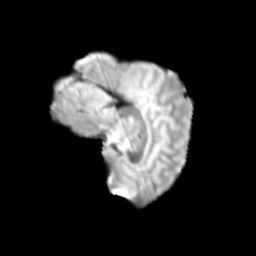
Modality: T2w
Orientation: sagittal
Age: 11
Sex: male
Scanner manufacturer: siemens
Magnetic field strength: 3 T
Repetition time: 3.8 s
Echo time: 0.07 s